Milling tool wear sample.
Tool blade image: 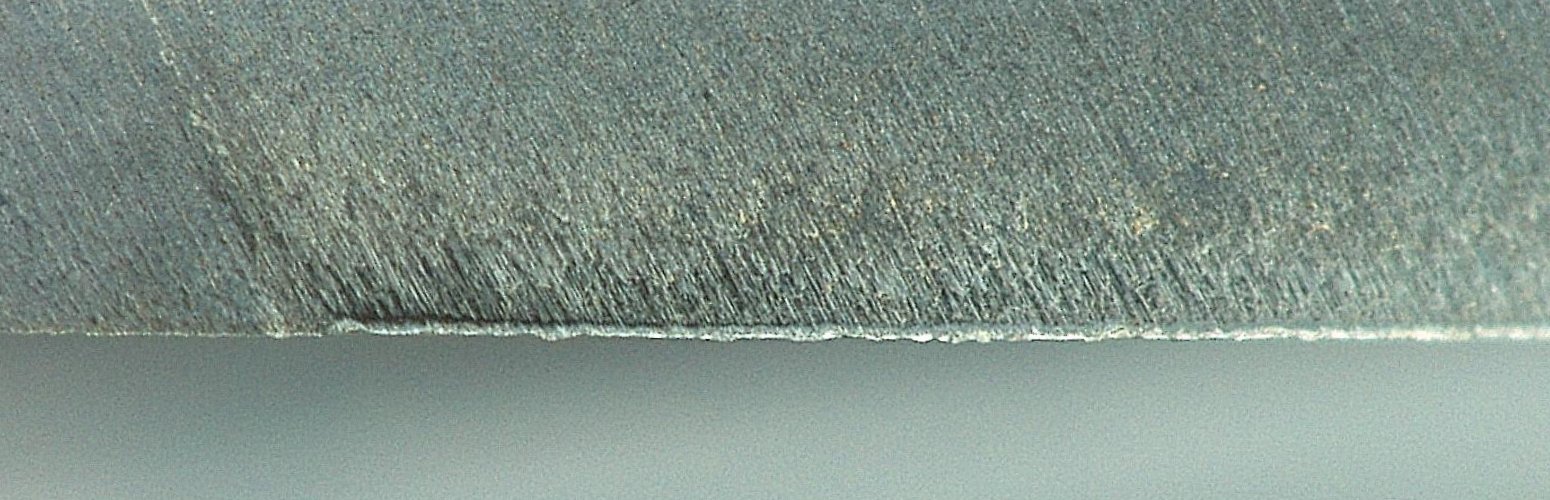
Chip image: 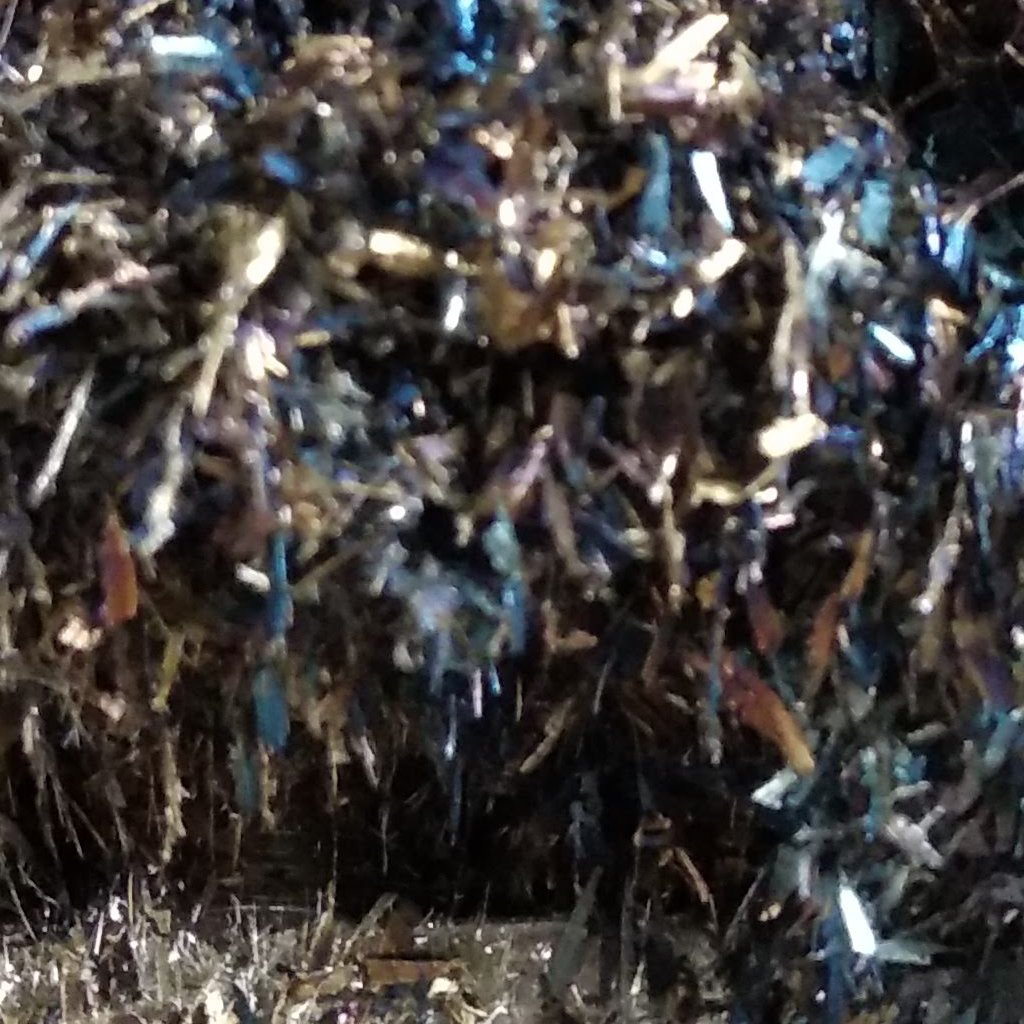
Workpiece image: 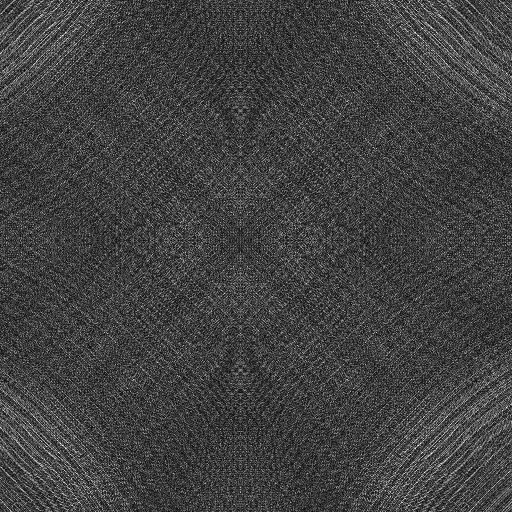
Tool wear state: sharp
Gaps: 0
Flank wear: 33.29
Overhang: 15.29
Force-signal Mel-spectrograms (X, Y, Z axes): 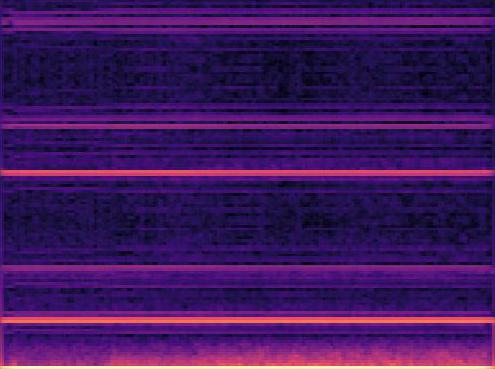 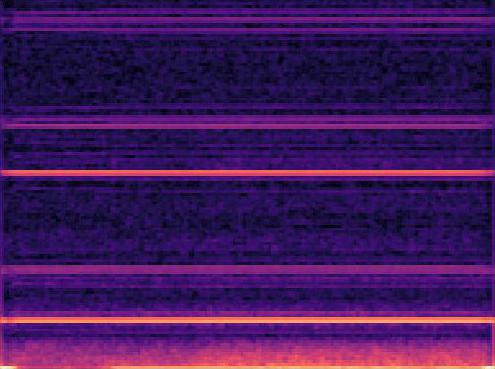 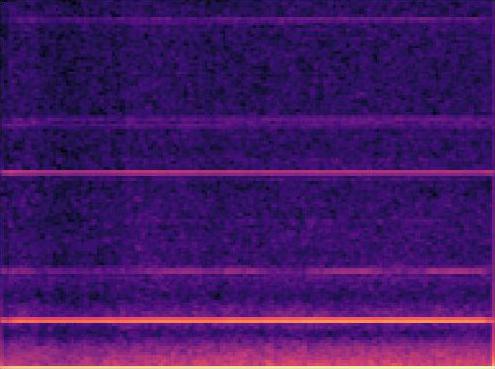
Force-signal scalograms (X, Y, Z axes): 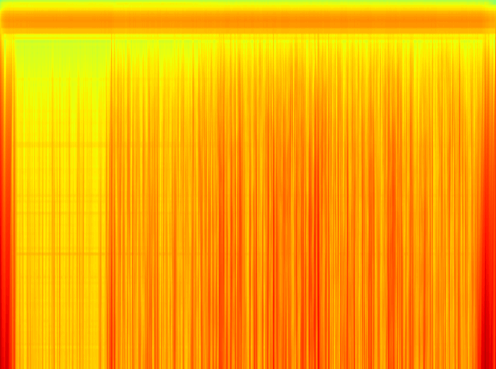 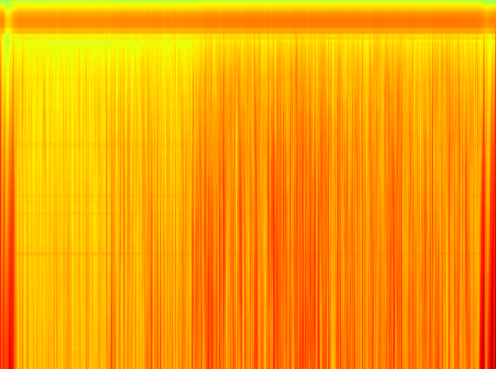 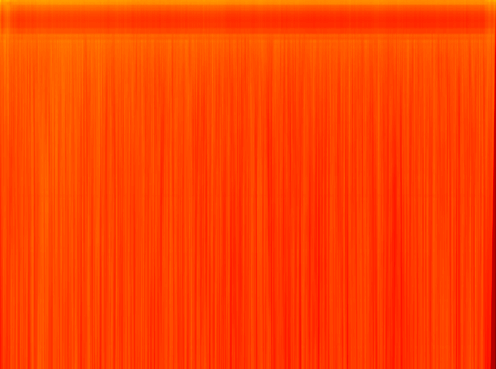
Force phase: initial_break_in_wear